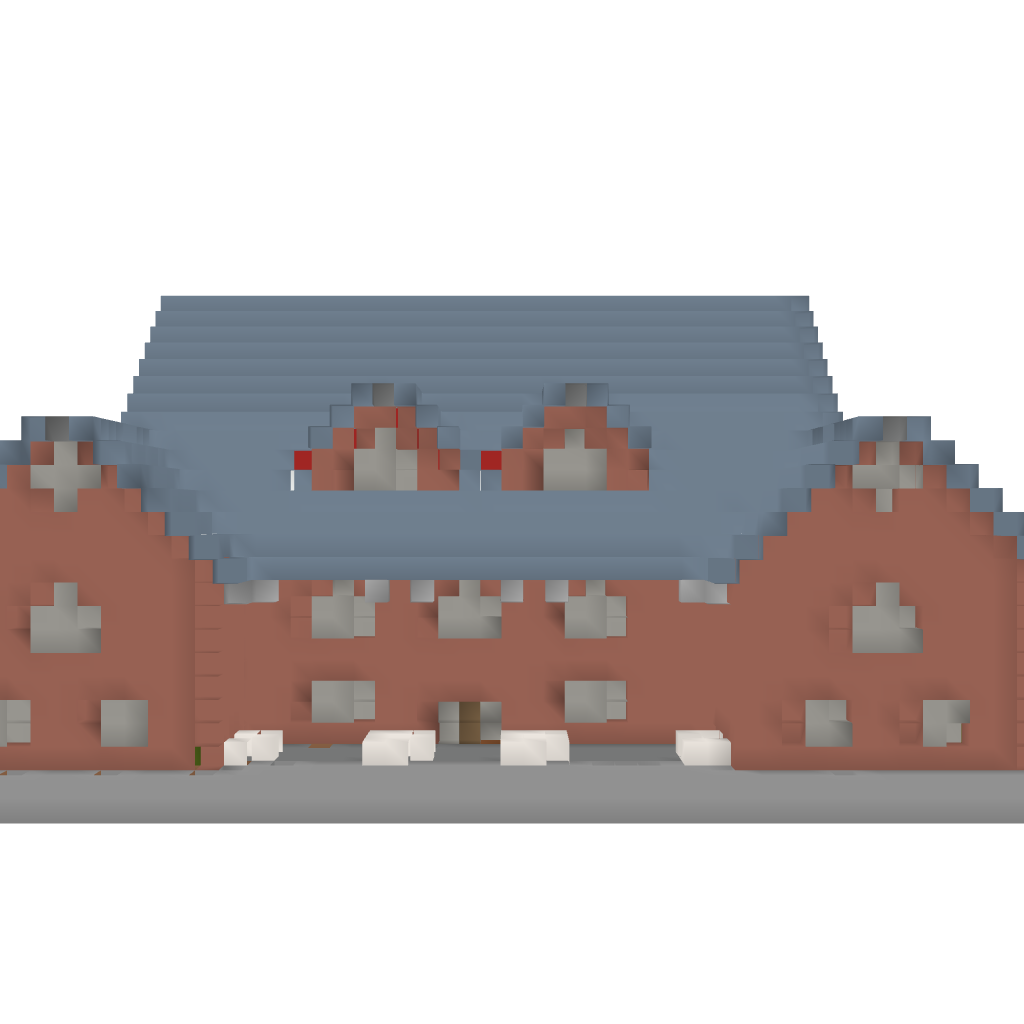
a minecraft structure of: Large House Re-done